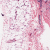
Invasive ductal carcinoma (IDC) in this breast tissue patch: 0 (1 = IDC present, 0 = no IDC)